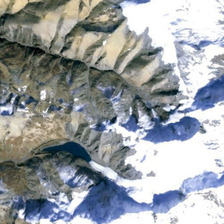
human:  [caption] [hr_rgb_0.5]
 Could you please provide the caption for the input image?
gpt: some white snows cover a part of khaki irregular mountain .

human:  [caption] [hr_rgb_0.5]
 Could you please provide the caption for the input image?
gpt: the yellow mountain is a piece of water wet .

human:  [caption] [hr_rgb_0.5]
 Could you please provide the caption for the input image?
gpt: some white snows cover a part of khaki irregular mountain .

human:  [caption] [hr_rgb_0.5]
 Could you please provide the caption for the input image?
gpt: the yellow mountain is a piece of water wet .

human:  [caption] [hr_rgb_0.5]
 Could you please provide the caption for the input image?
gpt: the rugged mountains are in an unbroken line .